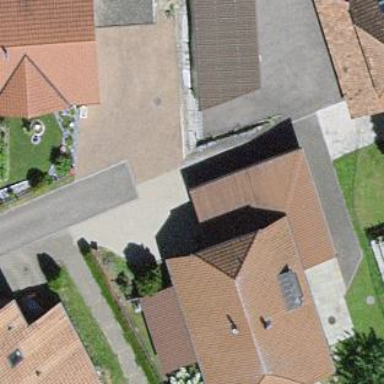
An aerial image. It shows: Residential building.